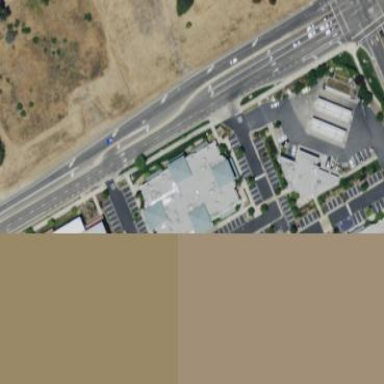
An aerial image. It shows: Building.